Question: I have an arff file containing some sentences (Persian language) and a word in front of each sentence which shows its class in @data part. I need to use smo for classification. The questions:
1) Is it necessary to change the sentences to vectors ?
2) I selected "string to word vector", but the smo is inactive and still doesn't work. (and of course other algorithms like naive bayes).
How can I use this text data with smo ?

The above picture is a very small sample file.
file sample:
<URL>
<URL>
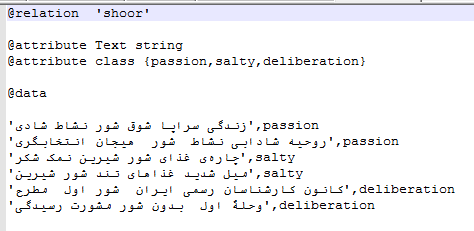
Answer: First, you need apply "string to word vector" filter. After, on classify tab, you need to change the target class to "(Nom) class". This is enought to enable the naive bayes and SVM algorithms. I downloaded the dataset, and it worked well.
You can follow this tutorial:
<URL>
Hope it can help you
'''
from sklearn.feature_extraction.text import TfidfVectorizer
import arff
from sklearn import svm
import numpy as np
from sklearn.model_selection import train_test_split
data=list(arff.load('shoor.arff'))
text=[]
label=[]
for r in data:
if (len(r)>1):
text.append(r[0])
label.append(r[1])
tfidf = TfidfVectorizer().fit_transform(text)
features = (tfidf * tfidf.T).A
X_train, X_test, y_train, y_test = train_test_split(features, label, test_size=0.5, random_state=0)
clf = svm.SVC(kernel='linear', C=1).fit(X_train, y_train)
clf.score(X_test, y_test)
'''
1.0